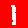
Digit: 1